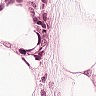
Metastatic tissue present: yes